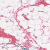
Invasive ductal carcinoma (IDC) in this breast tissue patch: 0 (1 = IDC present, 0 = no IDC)